Question: I am trying to add an existing Java project from a workspace to my git repository.
I'm using git version 1.8.3.2 on Linux.
I use this command:
'''
git init/committed/remote origin/pushed
'''
However, the src directory is only appearing as a greyed out empty folder.
How do I add a folder with subfolders to my github repository?
This is what it looks like. Notice 'src' is greyed out and un-clickable.

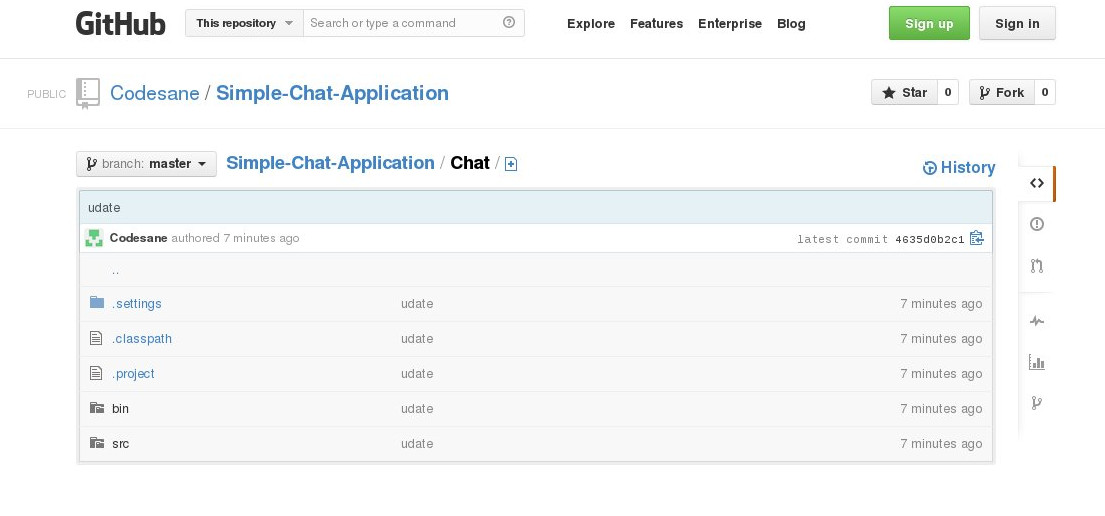
Answer: 'src' and 'bin' are 'git submodules'. They're not browsable because they are only pointers to other git repositories - they're not really "folders".
To add everything in a directory and subdirectories to git in one command, you can use 'git add .', which <URL>.
<URL> explains what a submodule is.
Assuming you do not want submodules, you can fix your repository like this:
'''
cd <project> # Go to the projects root
rm -rf .git # Remove all git information (keeping your code).
cd src # and repeat for src and bin
rm -rf .git
cd ../bin
rm -rf .git
cd .. # now, back in the projects root
git init # Make a git repository
git add . # Add everything to it
git commit -m 'Initial commit'
git remote add github <github-url>
git push -f github # Force push to github, to overwrite everything we had before.
'''
### Note that this will destroy the git repos in src and bin!!
I'm sure this is what you want to do.